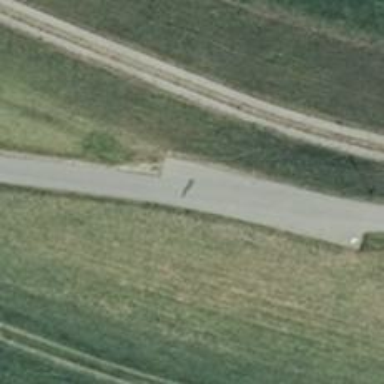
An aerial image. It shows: Unclassified road with asphalt surface and grade1 track type.